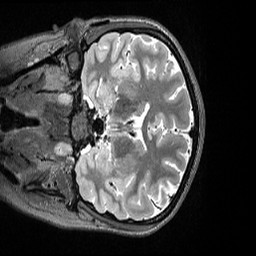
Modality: T2w
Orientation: coronal
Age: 20
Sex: female
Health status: healthy
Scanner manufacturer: siemens
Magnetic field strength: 3 T
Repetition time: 3.2 s
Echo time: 0.563 s